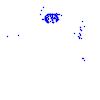
Particle: proton